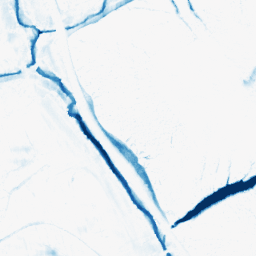
Category: morphological
Decomposition family: morphological_ellipse
Decomposition parameters: operation: closing
width: 20
height: 10
Upsampling method: quadratic
Upsampling parameters: scale: 4
Upsampling scale: 4